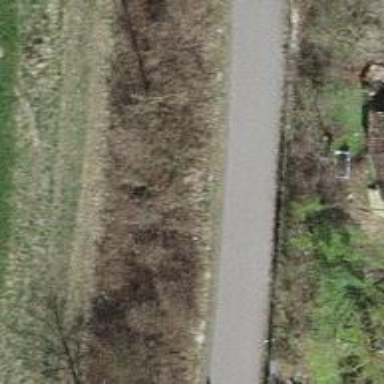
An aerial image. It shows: Abandoned railway next to grade1 cycleway.